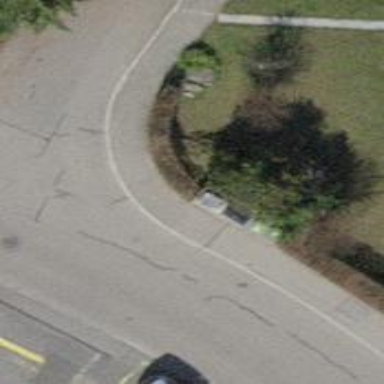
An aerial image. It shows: Sidewalk.